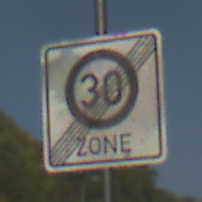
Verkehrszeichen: EndeZone30
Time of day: MorningAfternoon
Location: Outdoor (Suburban)
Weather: Clear
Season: NotSpecified
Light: Natural